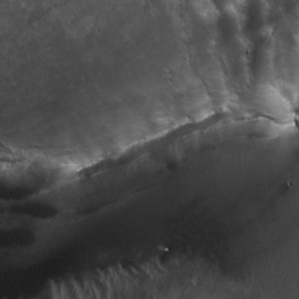
Label: non_frost